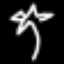
Label: palm tree